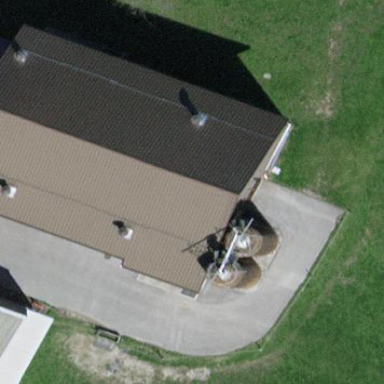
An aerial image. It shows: Barn.